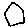
Label: hexagon